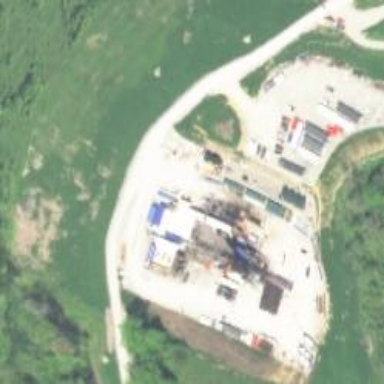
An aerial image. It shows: Petroleum well.